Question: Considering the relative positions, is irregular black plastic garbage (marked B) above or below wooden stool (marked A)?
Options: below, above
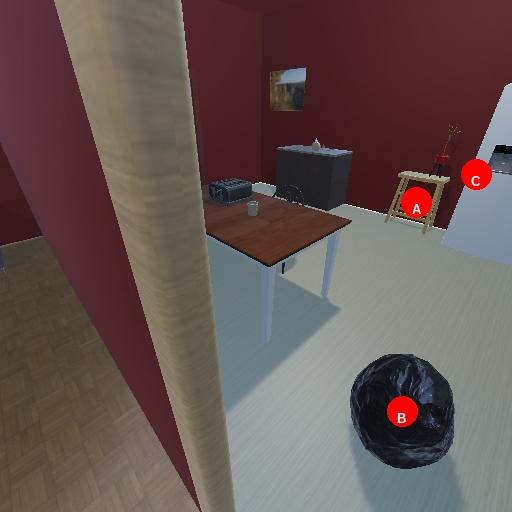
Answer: below